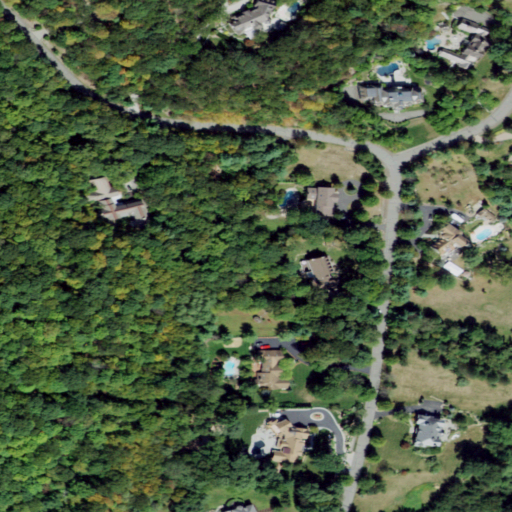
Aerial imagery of valley in New Jersey named Havemeyer Hollow containing deciduous forest, open development, low intensity development, pasture, woody wetlands, medium intensity development, and mixed forest